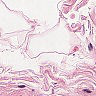
Metastatic tissue present: no